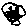
Label: smiley face